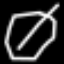
Label: octagon